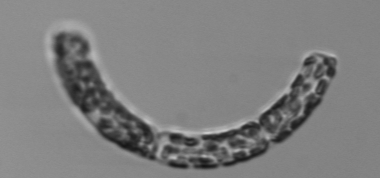
Label: Guinardia_striata